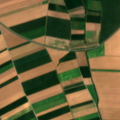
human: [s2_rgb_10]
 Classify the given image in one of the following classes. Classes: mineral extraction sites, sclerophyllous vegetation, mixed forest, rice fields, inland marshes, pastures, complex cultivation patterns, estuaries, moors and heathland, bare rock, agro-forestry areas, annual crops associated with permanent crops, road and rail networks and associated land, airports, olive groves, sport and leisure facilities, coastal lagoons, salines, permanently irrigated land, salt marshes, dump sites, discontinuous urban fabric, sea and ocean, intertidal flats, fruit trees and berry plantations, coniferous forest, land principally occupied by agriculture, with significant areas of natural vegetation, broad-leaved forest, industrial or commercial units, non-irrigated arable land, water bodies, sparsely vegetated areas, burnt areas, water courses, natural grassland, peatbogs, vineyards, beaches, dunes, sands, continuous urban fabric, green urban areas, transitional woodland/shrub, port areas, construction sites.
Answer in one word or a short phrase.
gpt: non-irrigated arable land